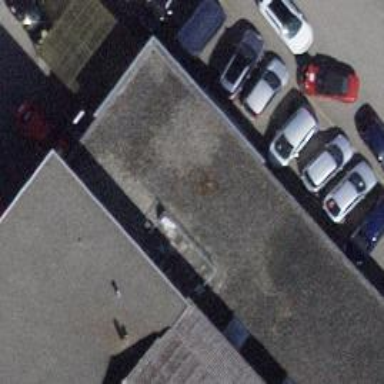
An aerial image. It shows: Car repair shop.